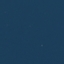
Land use / land cover: SeaLake